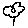
Label: flower